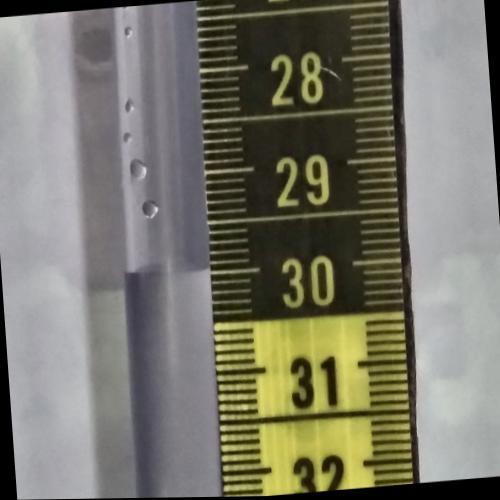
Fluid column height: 30.0 cm